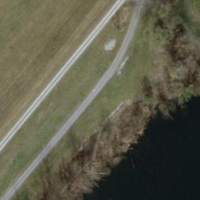
EUNIS habitat code: 45
Species observed at this site:
Acronicta rumicis
Orchis mascula